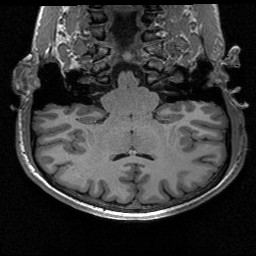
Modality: T1w
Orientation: sagittal